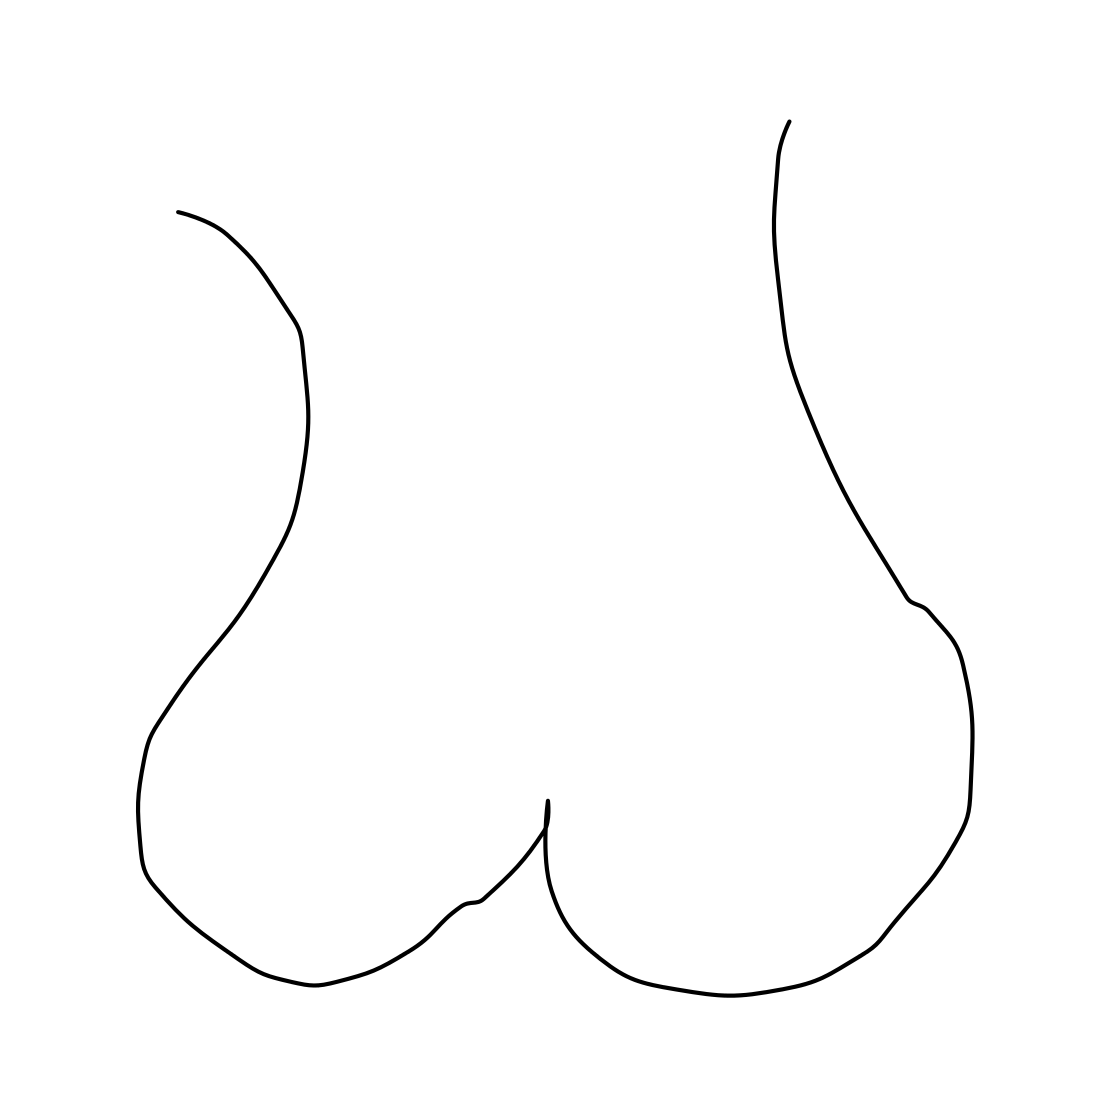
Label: nose